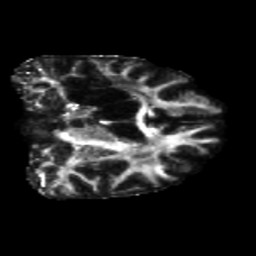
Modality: FA
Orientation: coronal
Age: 68
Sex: female
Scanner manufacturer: siemens
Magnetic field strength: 3 T
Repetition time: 5.25 s
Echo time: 0.08 s